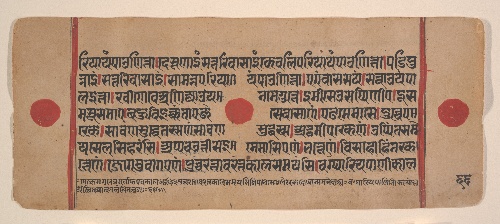
Date: 15th century
Object type: Folio
Classification: Paintings
Medium: Ink, opaque watercolor, and gold on paper
Culture: India (Gujarat)
Dimensions: 4 3/8 x 10 5/8 in. (11.1 x 27 cm)
Department: Asian Art
Credit line: Rogers Fund, 1955
Accession year: 1955
Repository: Metropolitan Museum of Art, New York, NY